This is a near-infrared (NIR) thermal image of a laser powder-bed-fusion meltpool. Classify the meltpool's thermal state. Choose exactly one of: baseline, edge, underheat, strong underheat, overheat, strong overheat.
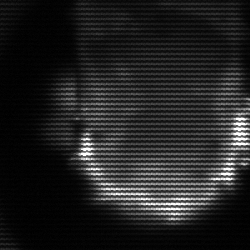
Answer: baseline